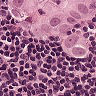
Metastatic tissue present: yes